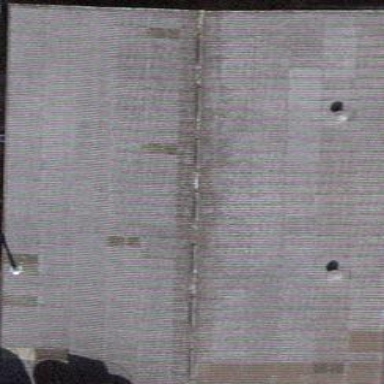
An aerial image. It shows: Barn.